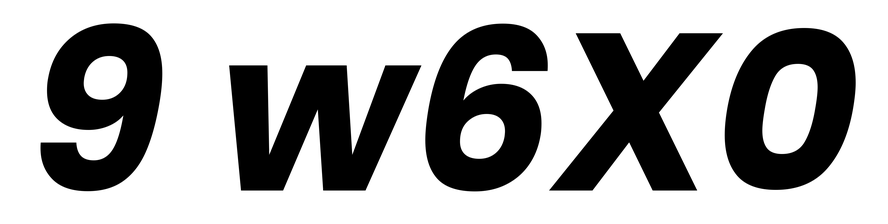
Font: Poppins-BoldItalic